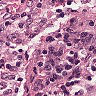
Metastatic tissue present: no